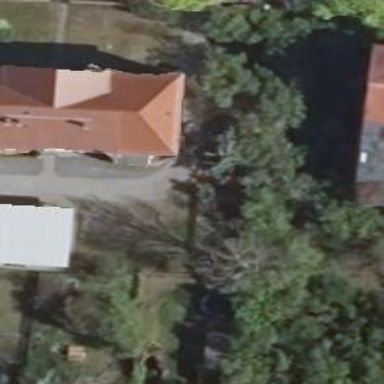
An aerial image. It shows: Driveway with paved surface.